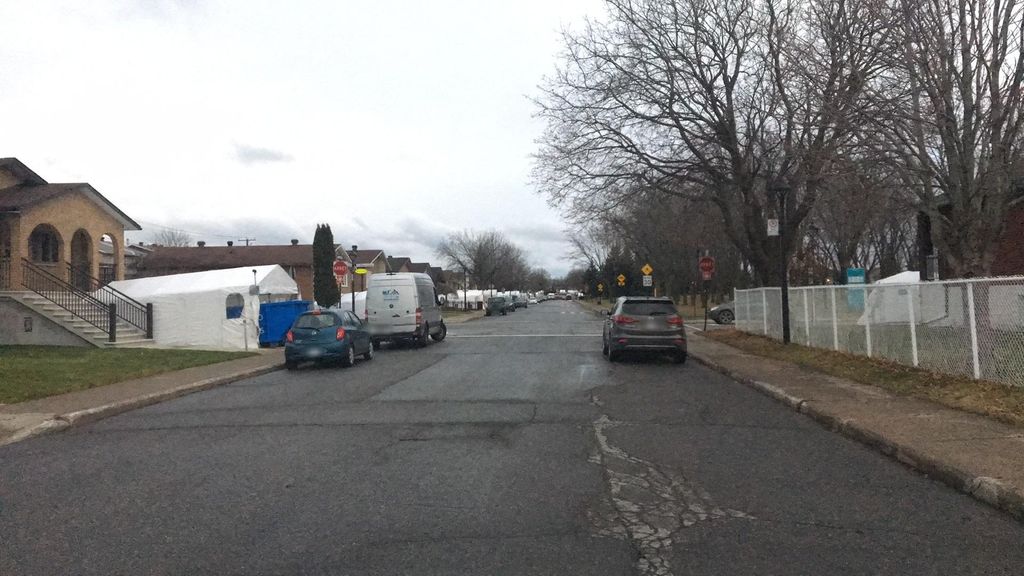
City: montreal